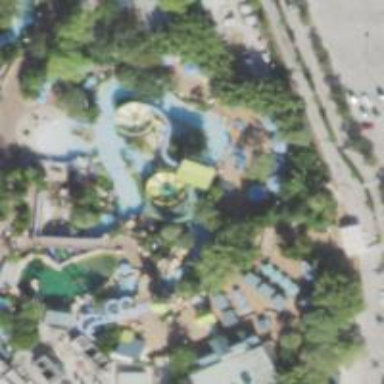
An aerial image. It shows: Water slide attraction.